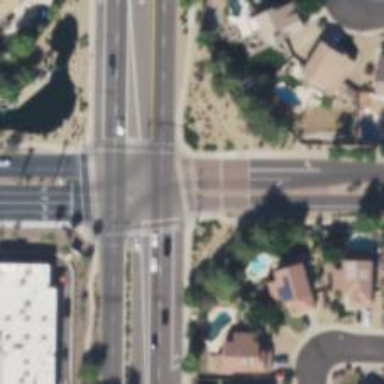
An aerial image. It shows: Solid stop line on the road.